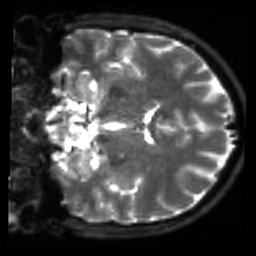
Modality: sbref
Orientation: coronal
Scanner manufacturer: siemens
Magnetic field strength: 3 T
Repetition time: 4 s
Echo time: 0.0594 s